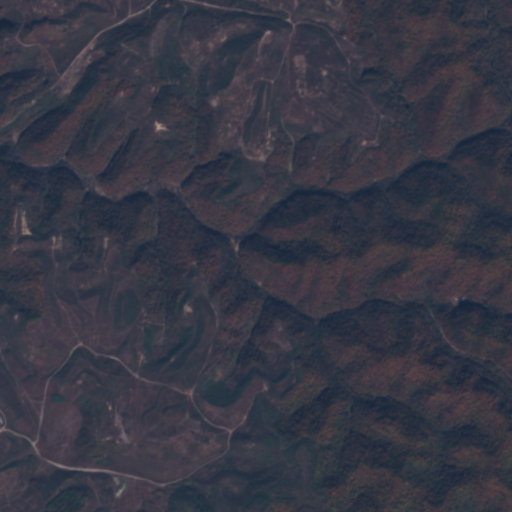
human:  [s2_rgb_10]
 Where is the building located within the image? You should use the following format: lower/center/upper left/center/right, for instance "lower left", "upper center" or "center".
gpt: The building is located in the center right of the image.
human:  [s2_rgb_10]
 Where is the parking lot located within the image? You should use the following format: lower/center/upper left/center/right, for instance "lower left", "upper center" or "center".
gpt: There is no parking lot in the image.